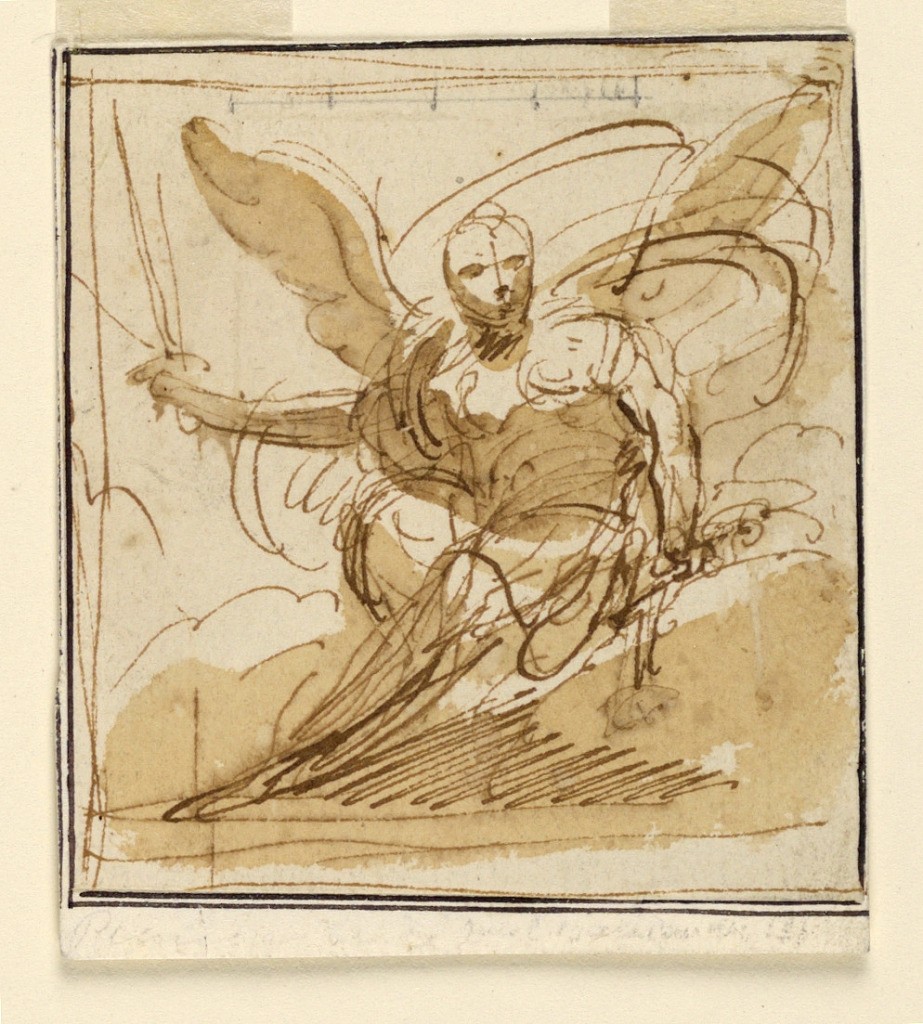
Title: Sketch for a Wall Painting
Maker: Giuseppe Bernardino Bison, Italian, 1762 - 1844
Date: early 19th century
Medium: Pen and ink, brush and bistre on paper
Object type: Drawing
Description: A seated woman, raising her right arm with a sword.